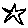
Label: star